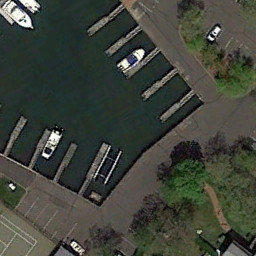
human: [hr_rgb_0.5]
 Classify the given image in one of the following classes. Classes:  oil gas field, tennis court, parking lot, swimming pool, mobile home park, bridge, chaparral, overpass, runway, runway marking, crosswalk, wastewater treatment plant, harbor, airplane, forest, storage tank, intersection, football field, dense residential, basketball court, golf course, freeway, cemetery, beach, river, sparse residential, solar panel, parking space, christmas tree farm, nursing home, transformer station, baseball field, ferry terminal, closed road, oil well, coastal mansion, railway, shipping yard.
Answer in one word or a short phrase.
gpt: ferry terminal